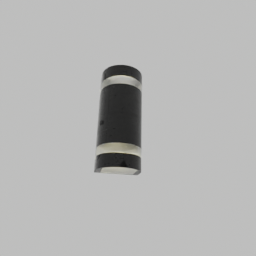
Label: lighting